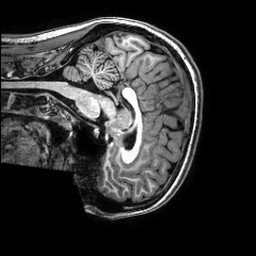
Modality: T1w
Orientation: sagittal
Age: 20
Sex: female
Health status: healthy